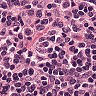
Metastatic tissue present: no